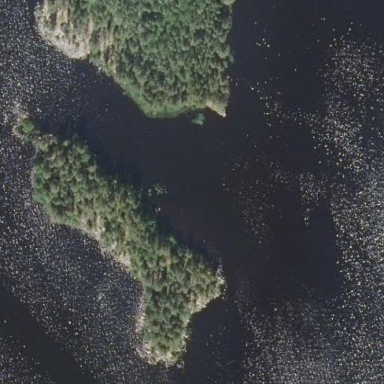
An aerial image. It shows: Islet covered with woodland.